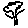
Label: tree